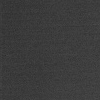
Atmospheric dust classification: dusty